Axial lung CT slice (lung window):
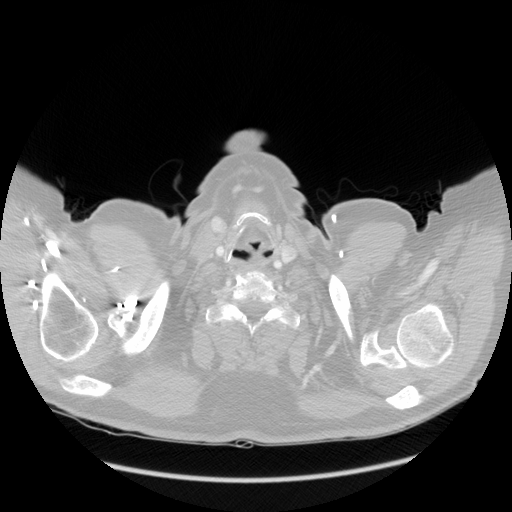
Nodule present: no